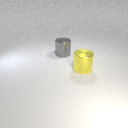
large yellow metal cylinder to the right of large gray metal cylinder